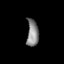
Tissue: lung
Cell type: Epithelial cells
Senescence score: 0.2198
Nuclear area (px): 313
Mean DAPI intensity: 131.367